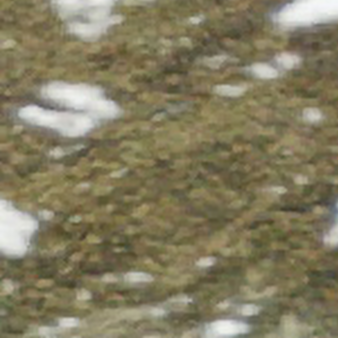
Label: other